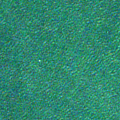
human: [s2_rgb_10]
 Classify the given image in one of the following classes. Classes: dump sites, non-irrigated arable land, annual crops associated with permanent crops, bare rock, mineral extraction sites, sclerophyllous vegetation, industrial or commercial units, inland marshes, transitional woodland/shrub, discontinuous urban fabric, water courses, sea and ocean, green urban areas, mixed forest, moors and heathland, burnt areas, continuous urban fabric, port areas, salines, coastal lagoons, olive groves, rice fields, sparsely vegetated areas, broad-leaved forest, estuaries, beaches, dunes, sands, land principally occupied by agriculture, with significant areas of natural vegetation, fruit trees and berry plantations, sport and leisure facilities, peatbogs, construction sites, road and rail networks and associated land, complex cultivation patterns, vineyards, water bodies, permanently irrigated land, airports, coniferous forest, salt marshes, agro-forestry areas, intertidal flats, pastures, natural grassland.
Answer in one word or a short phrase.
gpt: sea and ocean